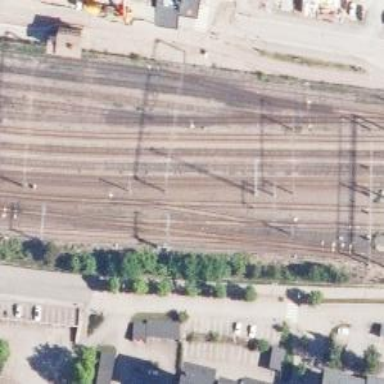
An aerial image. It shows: Continuous rail railway with electrified contact line.